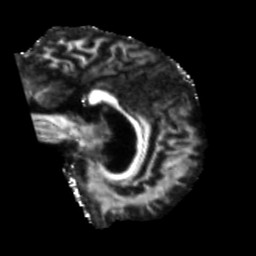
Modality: FA
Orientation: sagittal
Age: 60
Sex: male
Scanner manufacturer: siemens
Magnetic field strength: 3 T
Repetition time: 5.47 s
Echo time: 0.0854 s